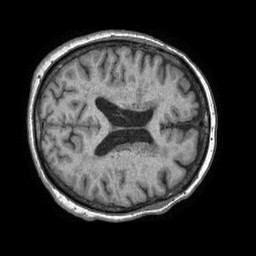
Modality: T1w
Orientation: axial
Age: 73
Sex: female
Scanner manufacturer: philips
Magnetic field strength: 1.5 T
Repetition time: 0.007885 s
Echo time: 0.003612 s